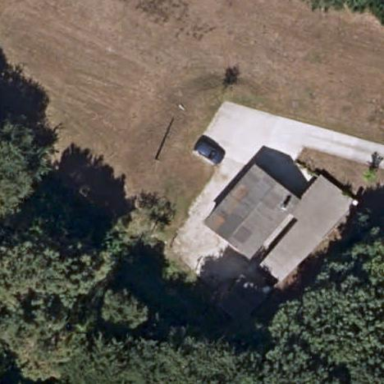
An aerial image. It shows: Simple and straightforward house.